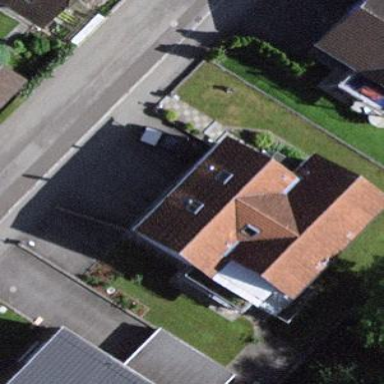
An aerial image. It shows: Detached building.